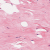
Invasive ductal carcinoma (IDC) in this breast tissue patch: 0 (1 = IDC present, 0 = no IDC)